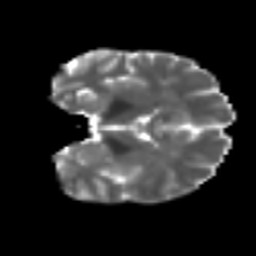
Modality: T2w
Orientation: coronal
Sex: female
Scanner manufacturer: ge
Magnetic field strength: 3 T
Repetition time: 7 s
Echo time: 0.08 s